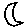
Label: moon